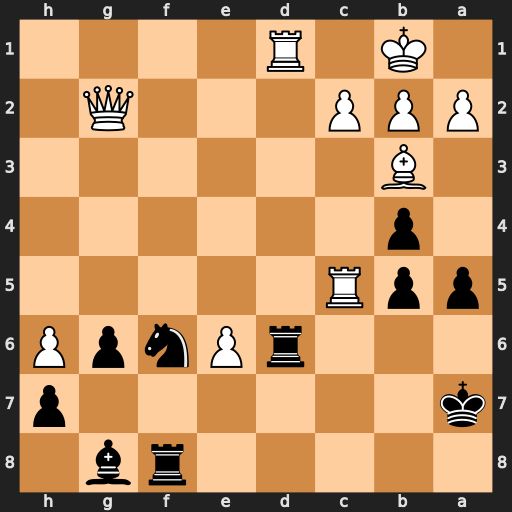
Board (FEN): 5rb1/k6p/3rPnpP/ppR5/1p6/1B6/PPP3Q1/1K1R4
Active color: b
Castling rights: -
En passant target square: -
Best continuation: Rxd1#